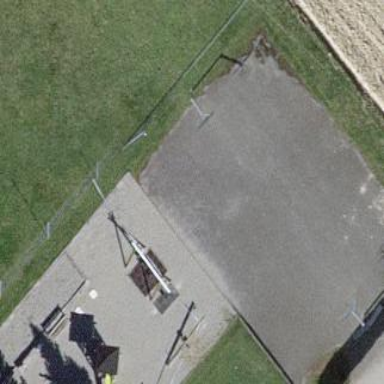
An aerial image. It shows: Basketball court with asphalt surface.